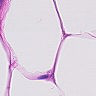
Metastatic tissue present: no